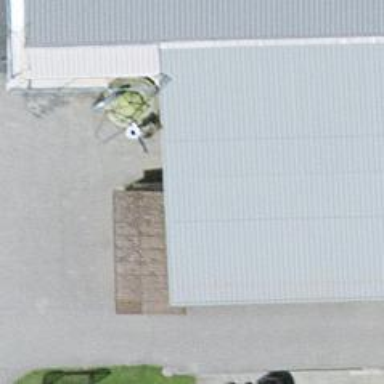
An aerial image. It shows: Farm shop.